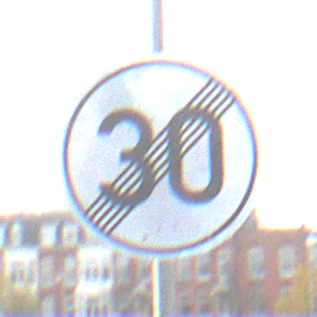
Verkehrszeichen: EndeGeschwindigkeit30
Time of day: MorningAfternoon
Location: Outdoor (Suburban)
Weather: PartlyCloudy
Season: NotSpecified
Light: Natural